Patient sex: M
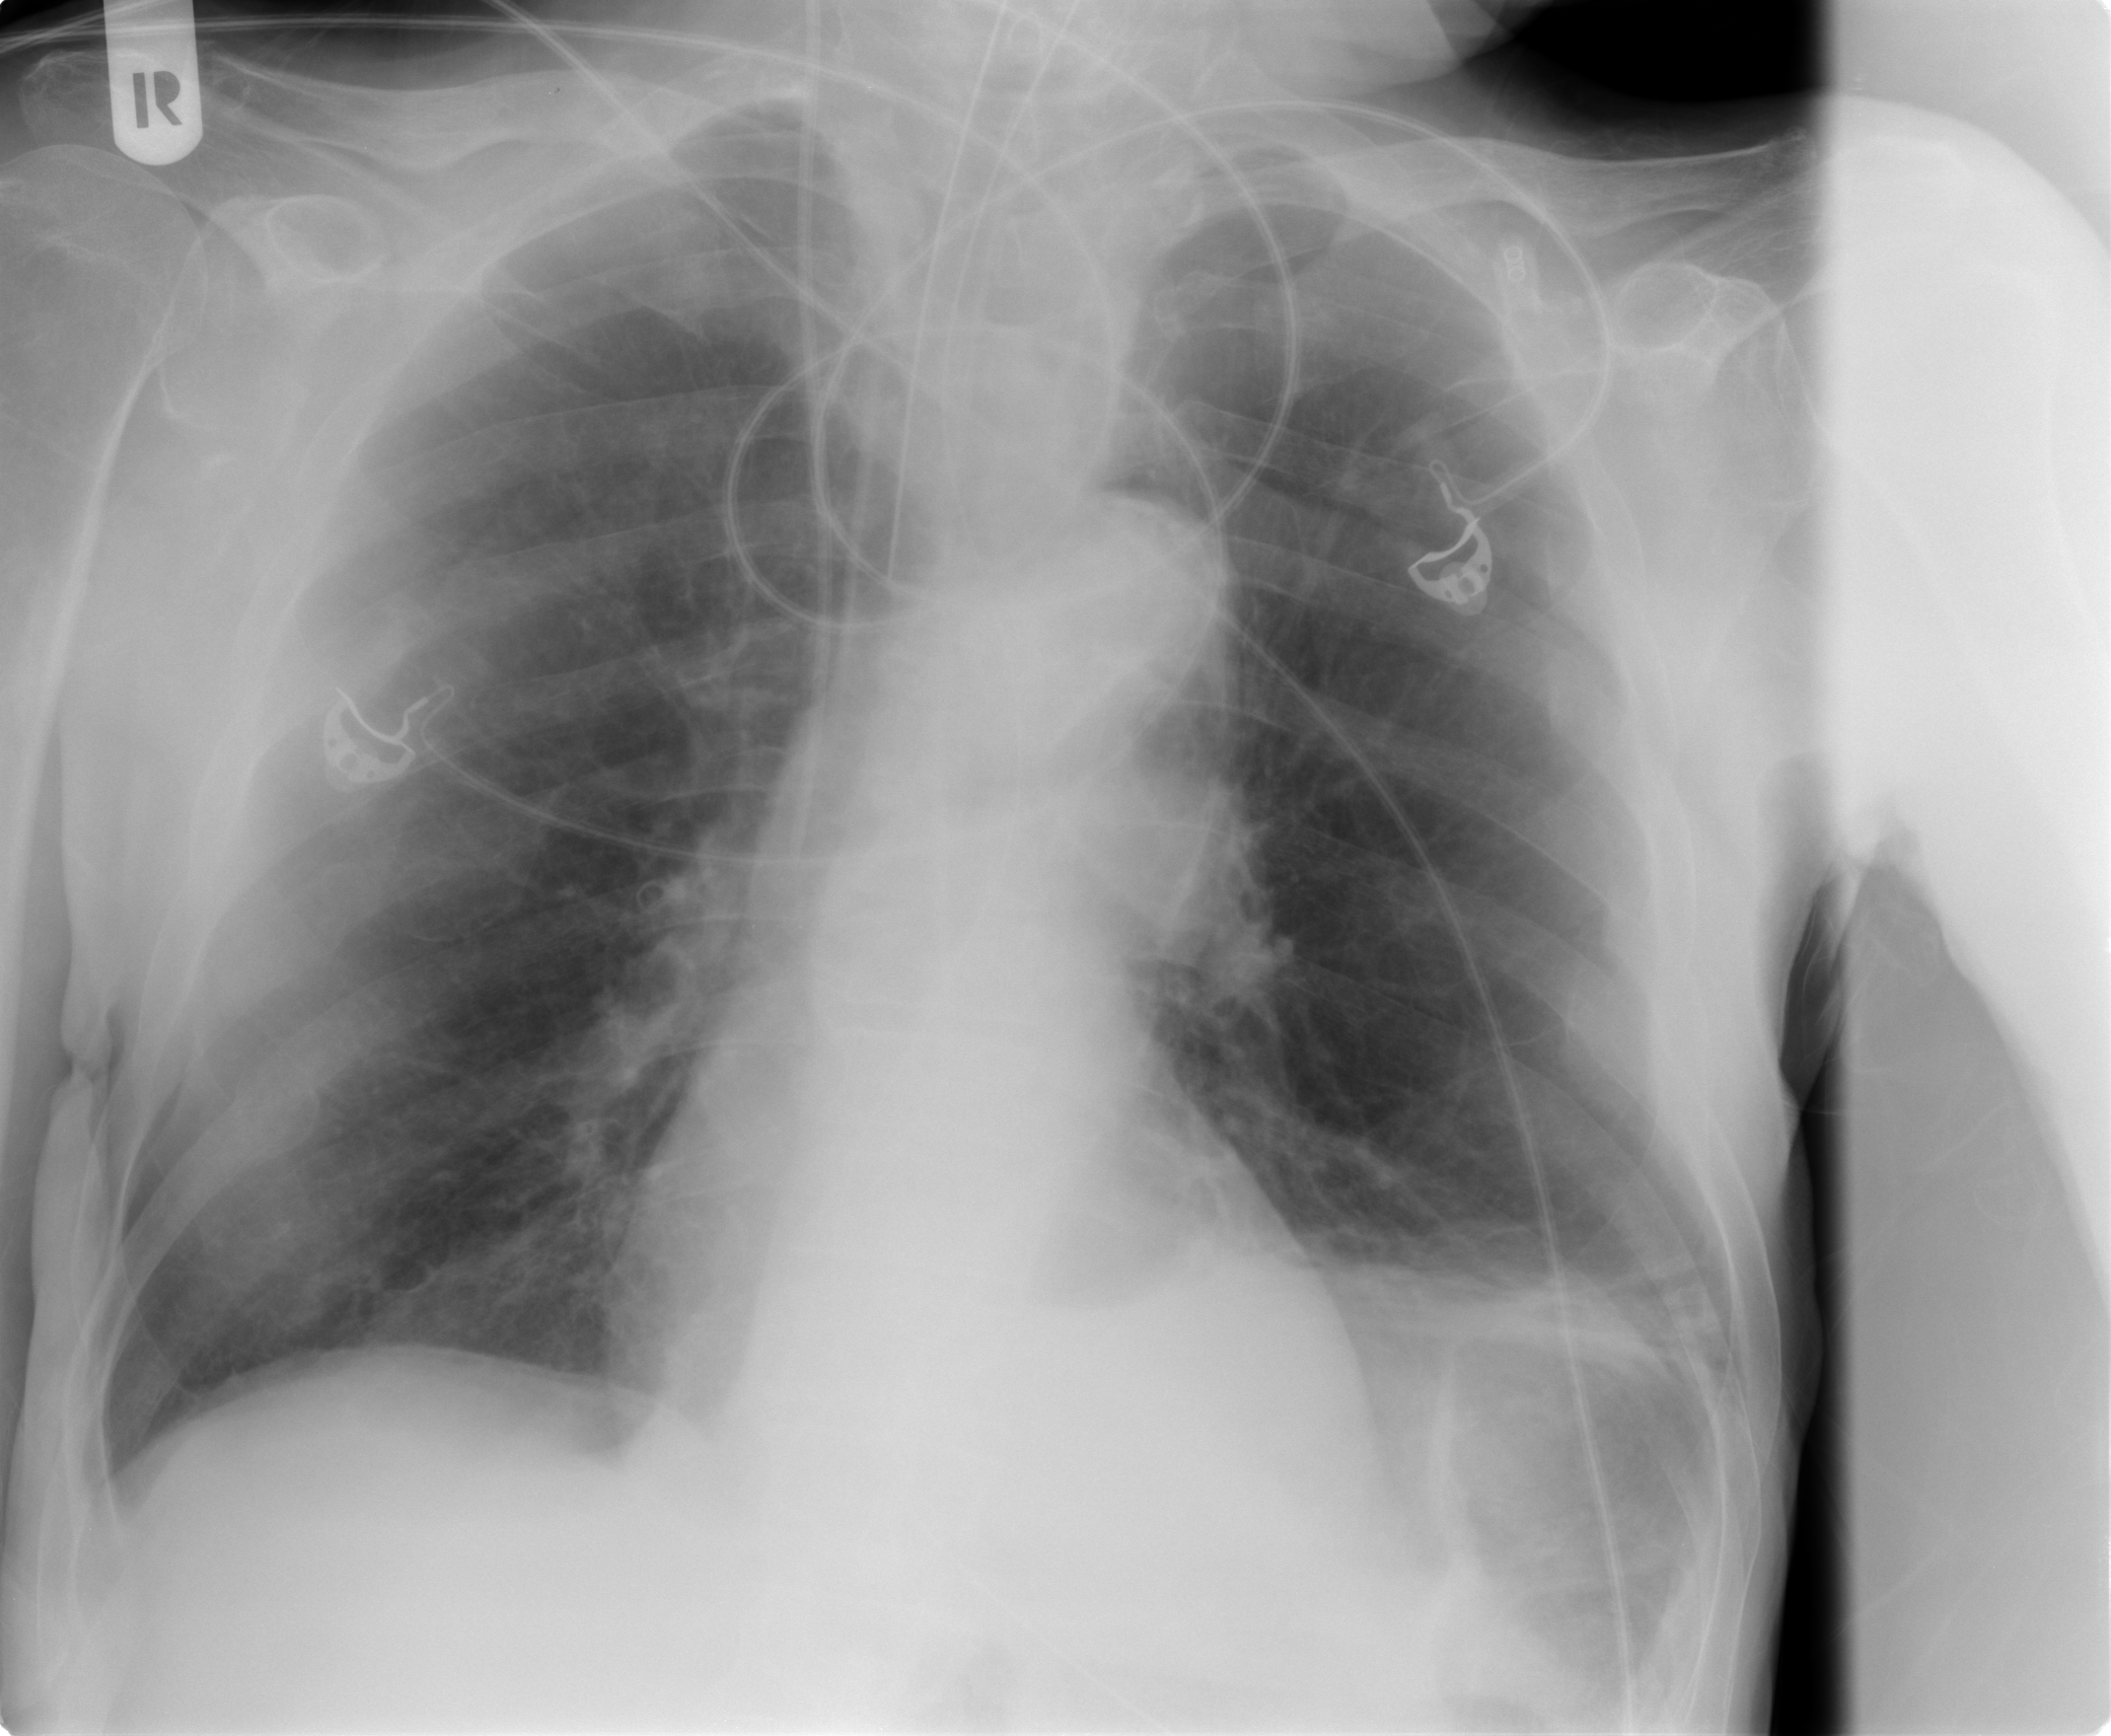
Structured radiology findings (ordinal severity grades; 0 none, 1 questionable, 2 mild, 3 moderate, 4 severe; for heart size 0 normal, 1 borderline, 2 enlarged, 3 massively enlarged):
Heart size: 0
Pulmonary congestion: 0
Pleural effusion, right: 0
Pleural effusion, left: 0
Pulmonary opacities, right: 0
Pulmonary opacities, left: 0
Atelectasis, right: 0
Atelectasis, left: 2